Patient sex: M
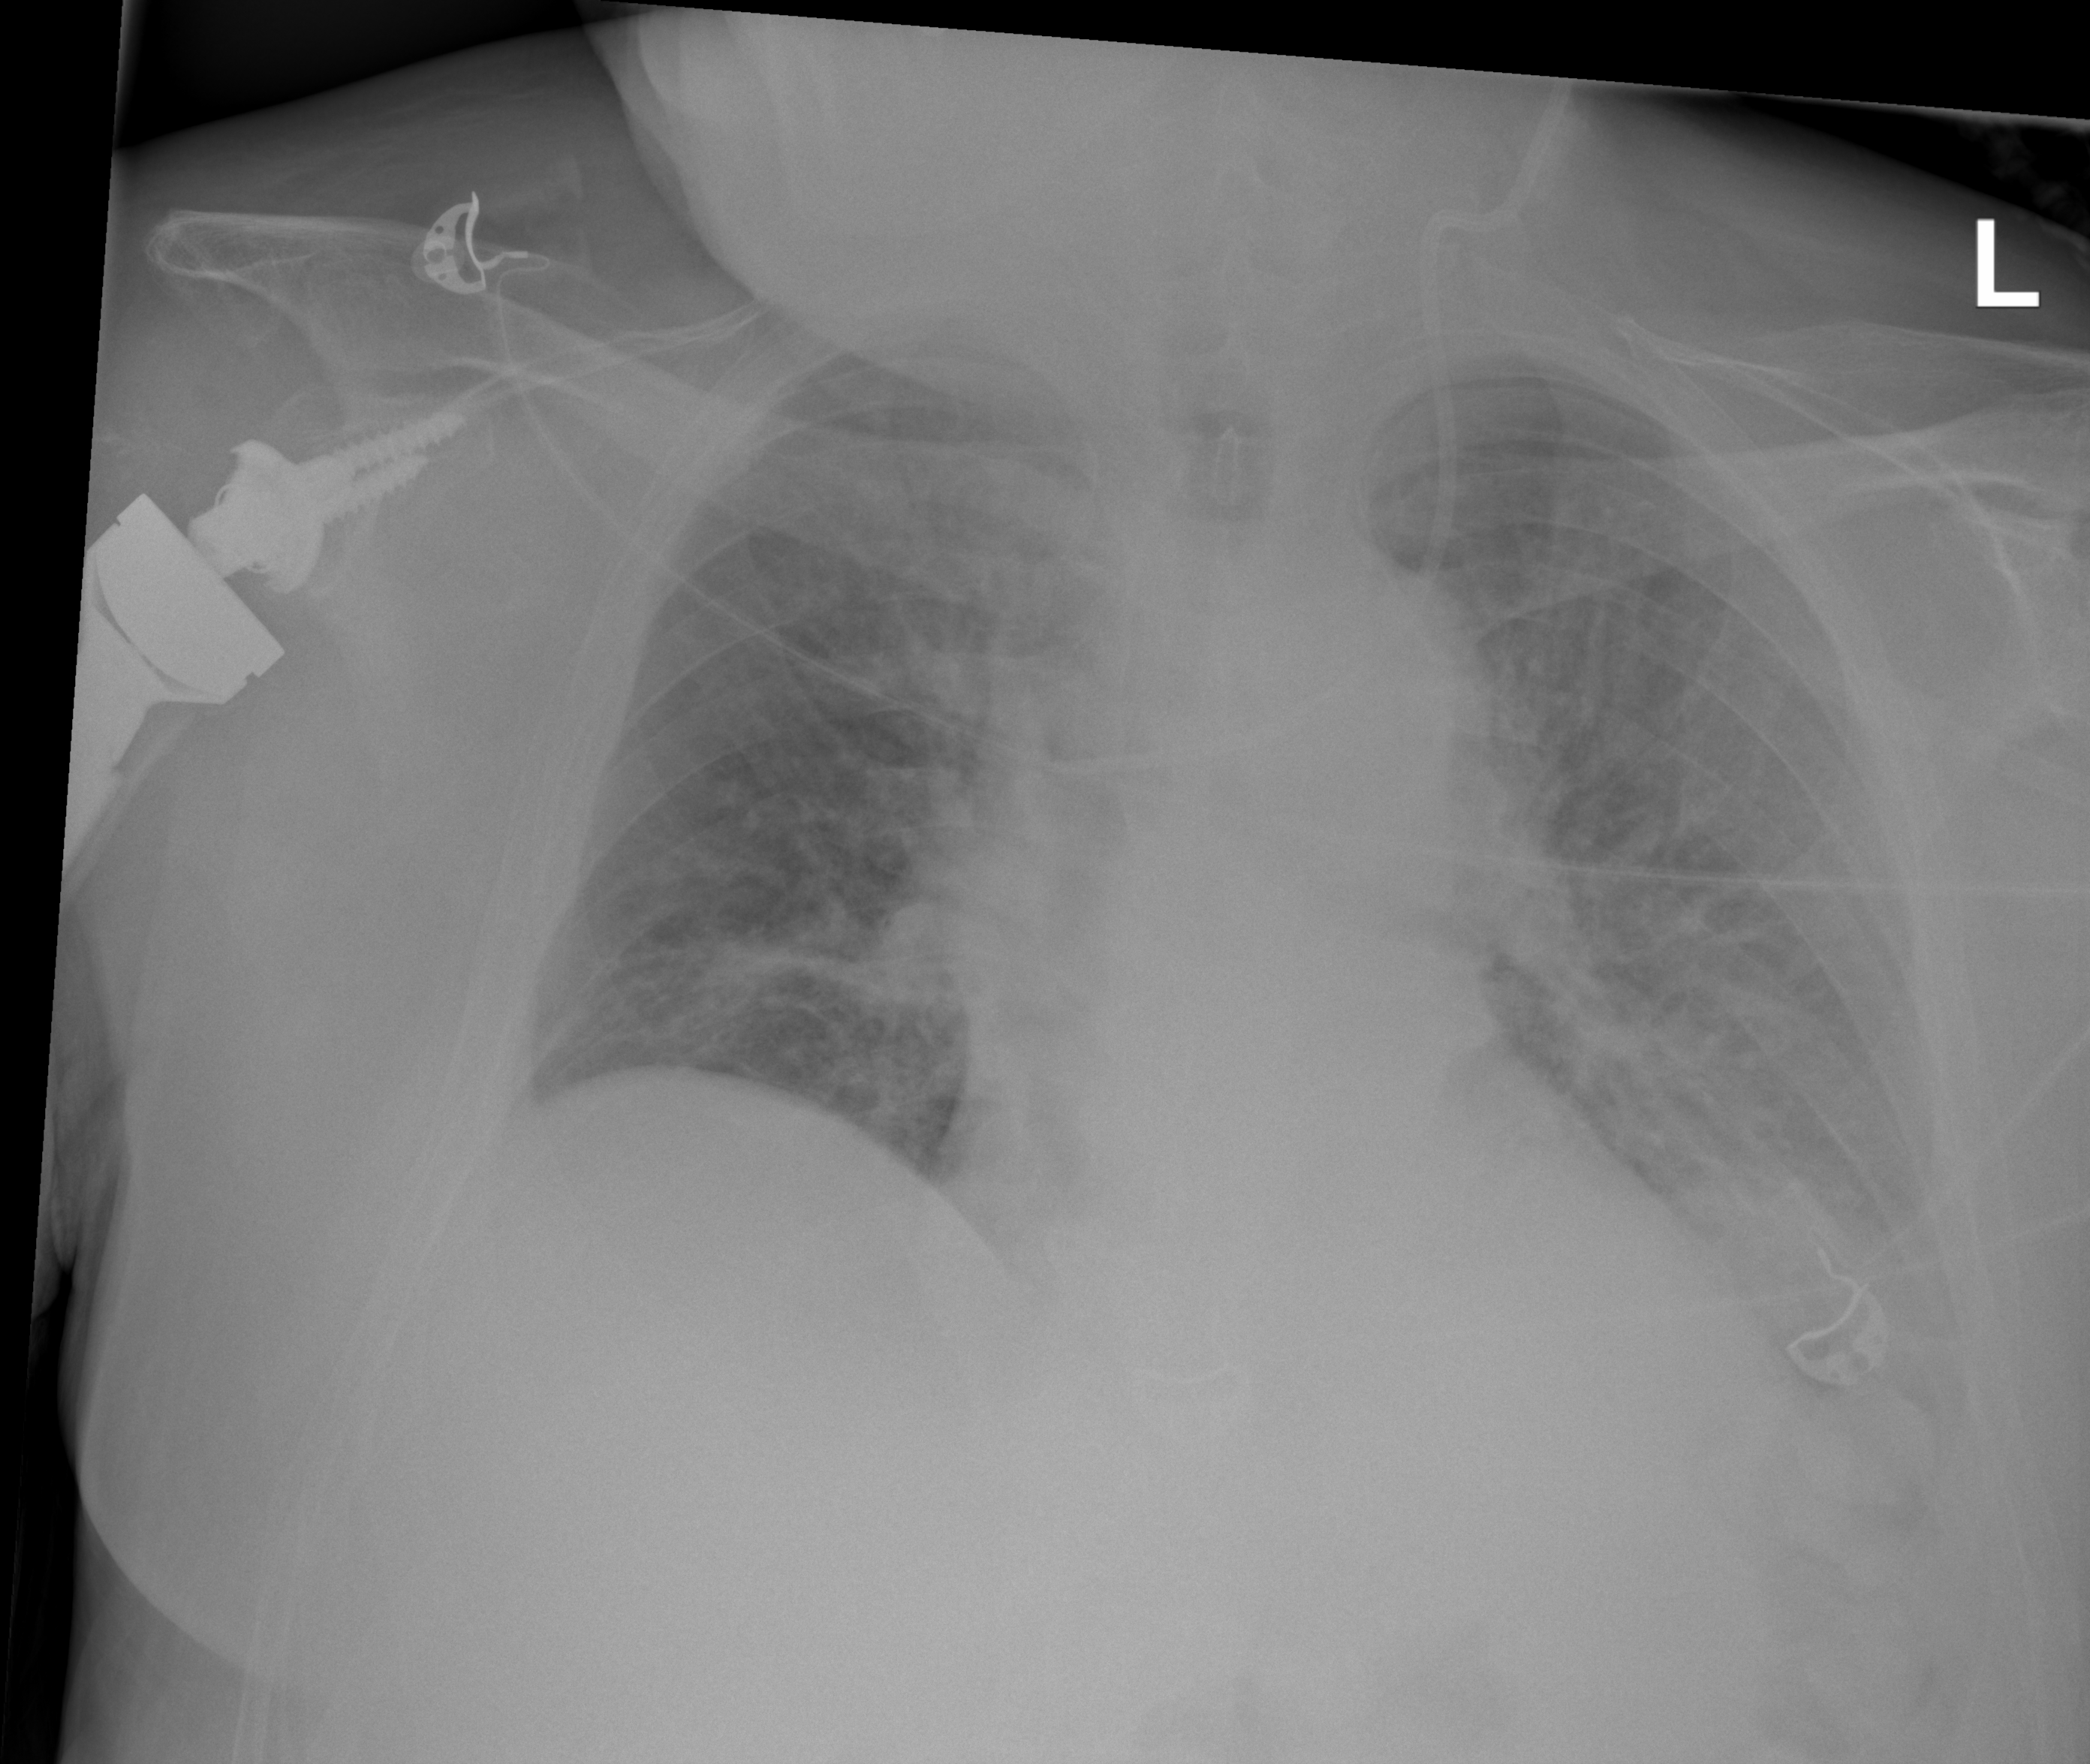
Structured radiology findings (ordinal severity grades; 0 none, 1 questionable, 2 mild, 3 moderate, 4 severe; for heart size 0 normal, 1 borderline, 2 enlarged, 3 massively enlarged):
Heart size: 1
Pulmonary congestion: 3
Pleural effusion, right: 0
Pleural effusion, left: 2
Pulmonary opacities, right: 2
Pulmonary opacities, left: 2
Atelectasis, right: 2
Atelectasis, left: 2